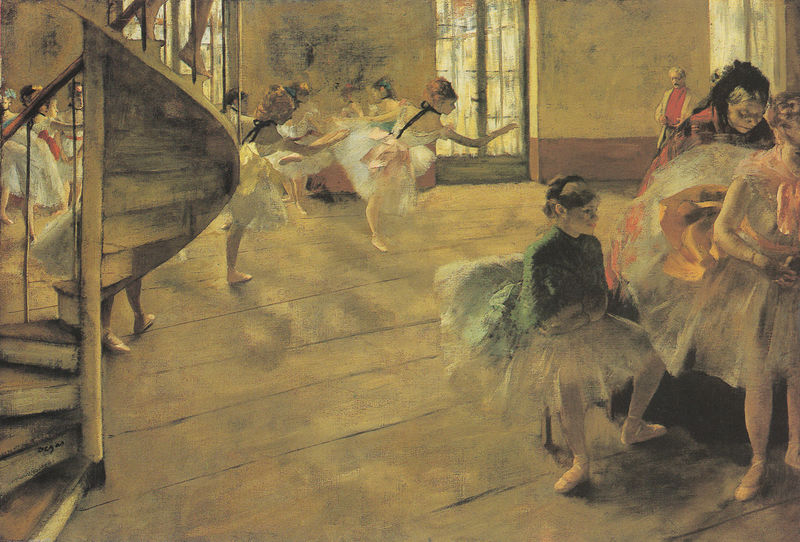
Titel: Die Probe
Künstler: Edgar Degas
Standort: Glasgow
Institution: Burrell Collection
Schlagwörter: gemälde, gruppe, mann, schatten, frauen, gelb, grün, impressionismus, mädchen, ocker, sitzen, bewegung, braun, degas, edgar degas, fenster, frau, glas, holz, kleid, kleider, kreide, licht, orange, paris, pastell, raum, schwarz, tür, weiss, zeichnung, zimmer, dame, haus, rot, beige, rock, schleife, tanz, wand, band, samt, sockel, herr, öl, boden, gewand, haare, kostüm, kind, mutter, musik, schleifen, tanzen, tänzerin, tänzerinnen, rosa, kinder, beine, bein, ecke, schwan, balett, ballerina, ballerinas, ballet, ballett, ballettmeister, ballettsaal, choreographie, halsband, lehrer, lehrerin, parkett, probe, schuhe, schule, spitzenschuhe, tanzsaal, tanzschule, tanzstunde, tutu, tüll, tütü, üben, übung, mauer, pause, ballettschuhe, balletttänzerinnen, dielen, edgar, moment, saal, training, figuren, planken, treppe, holzboden, detail, bohlen, geländer, stufe, stufen, bretter, rüschen, gruppen, halle, momentaufnahme, posen, strümpfe, fugen, gusseisen, treppenstufen, schuh, übungen, durchsichtig, trepe, etagen, strumpfhosen, wendeltreppe, ros, diehlen, mütter, pastellkreide, fenster7, halsbänder, balletschuhe, stunde, frabkreich, ballettschule, ballettschuh, ballerine, ballettratten, ballettraum, einübung, tanschritte, tanzboden, tanzlehrerin, tanzlehrer, geduld, ballerinna, ballerinaerinnen, ballerinerinnen, lehrerein, dielen#, ertschöpft, holdboden